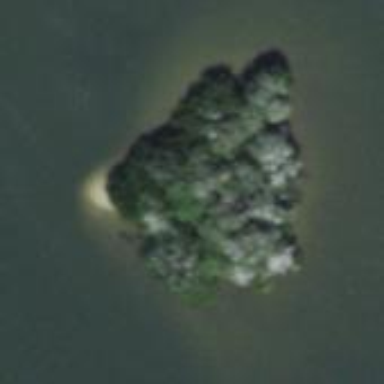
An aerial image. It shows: Islet.